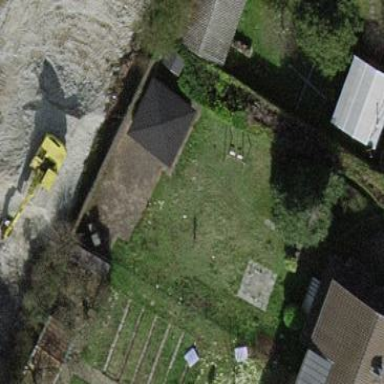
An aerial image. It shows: Garden enclosed by fence.